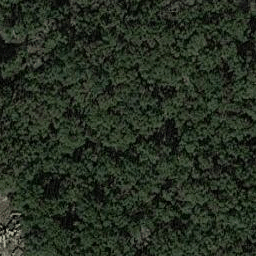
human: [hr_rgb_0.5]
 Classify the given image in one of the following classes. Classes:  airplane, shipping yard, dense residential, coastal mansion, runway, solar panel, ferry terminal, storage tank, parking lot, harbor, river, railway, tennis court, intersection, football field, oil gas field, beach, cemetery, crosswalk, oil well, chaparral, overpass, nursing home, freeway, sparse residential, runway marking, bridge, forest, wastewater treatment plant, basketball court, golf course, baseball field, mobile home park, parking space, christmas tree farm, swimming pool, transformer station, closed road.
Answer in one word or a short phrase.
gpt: forest